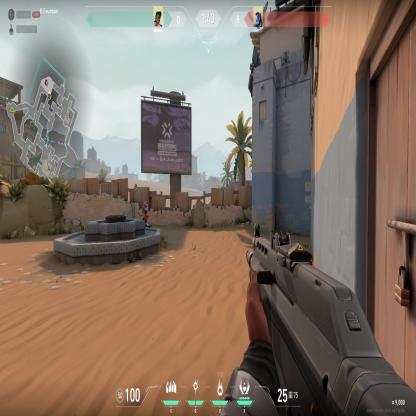
Label: enemy